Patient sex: M
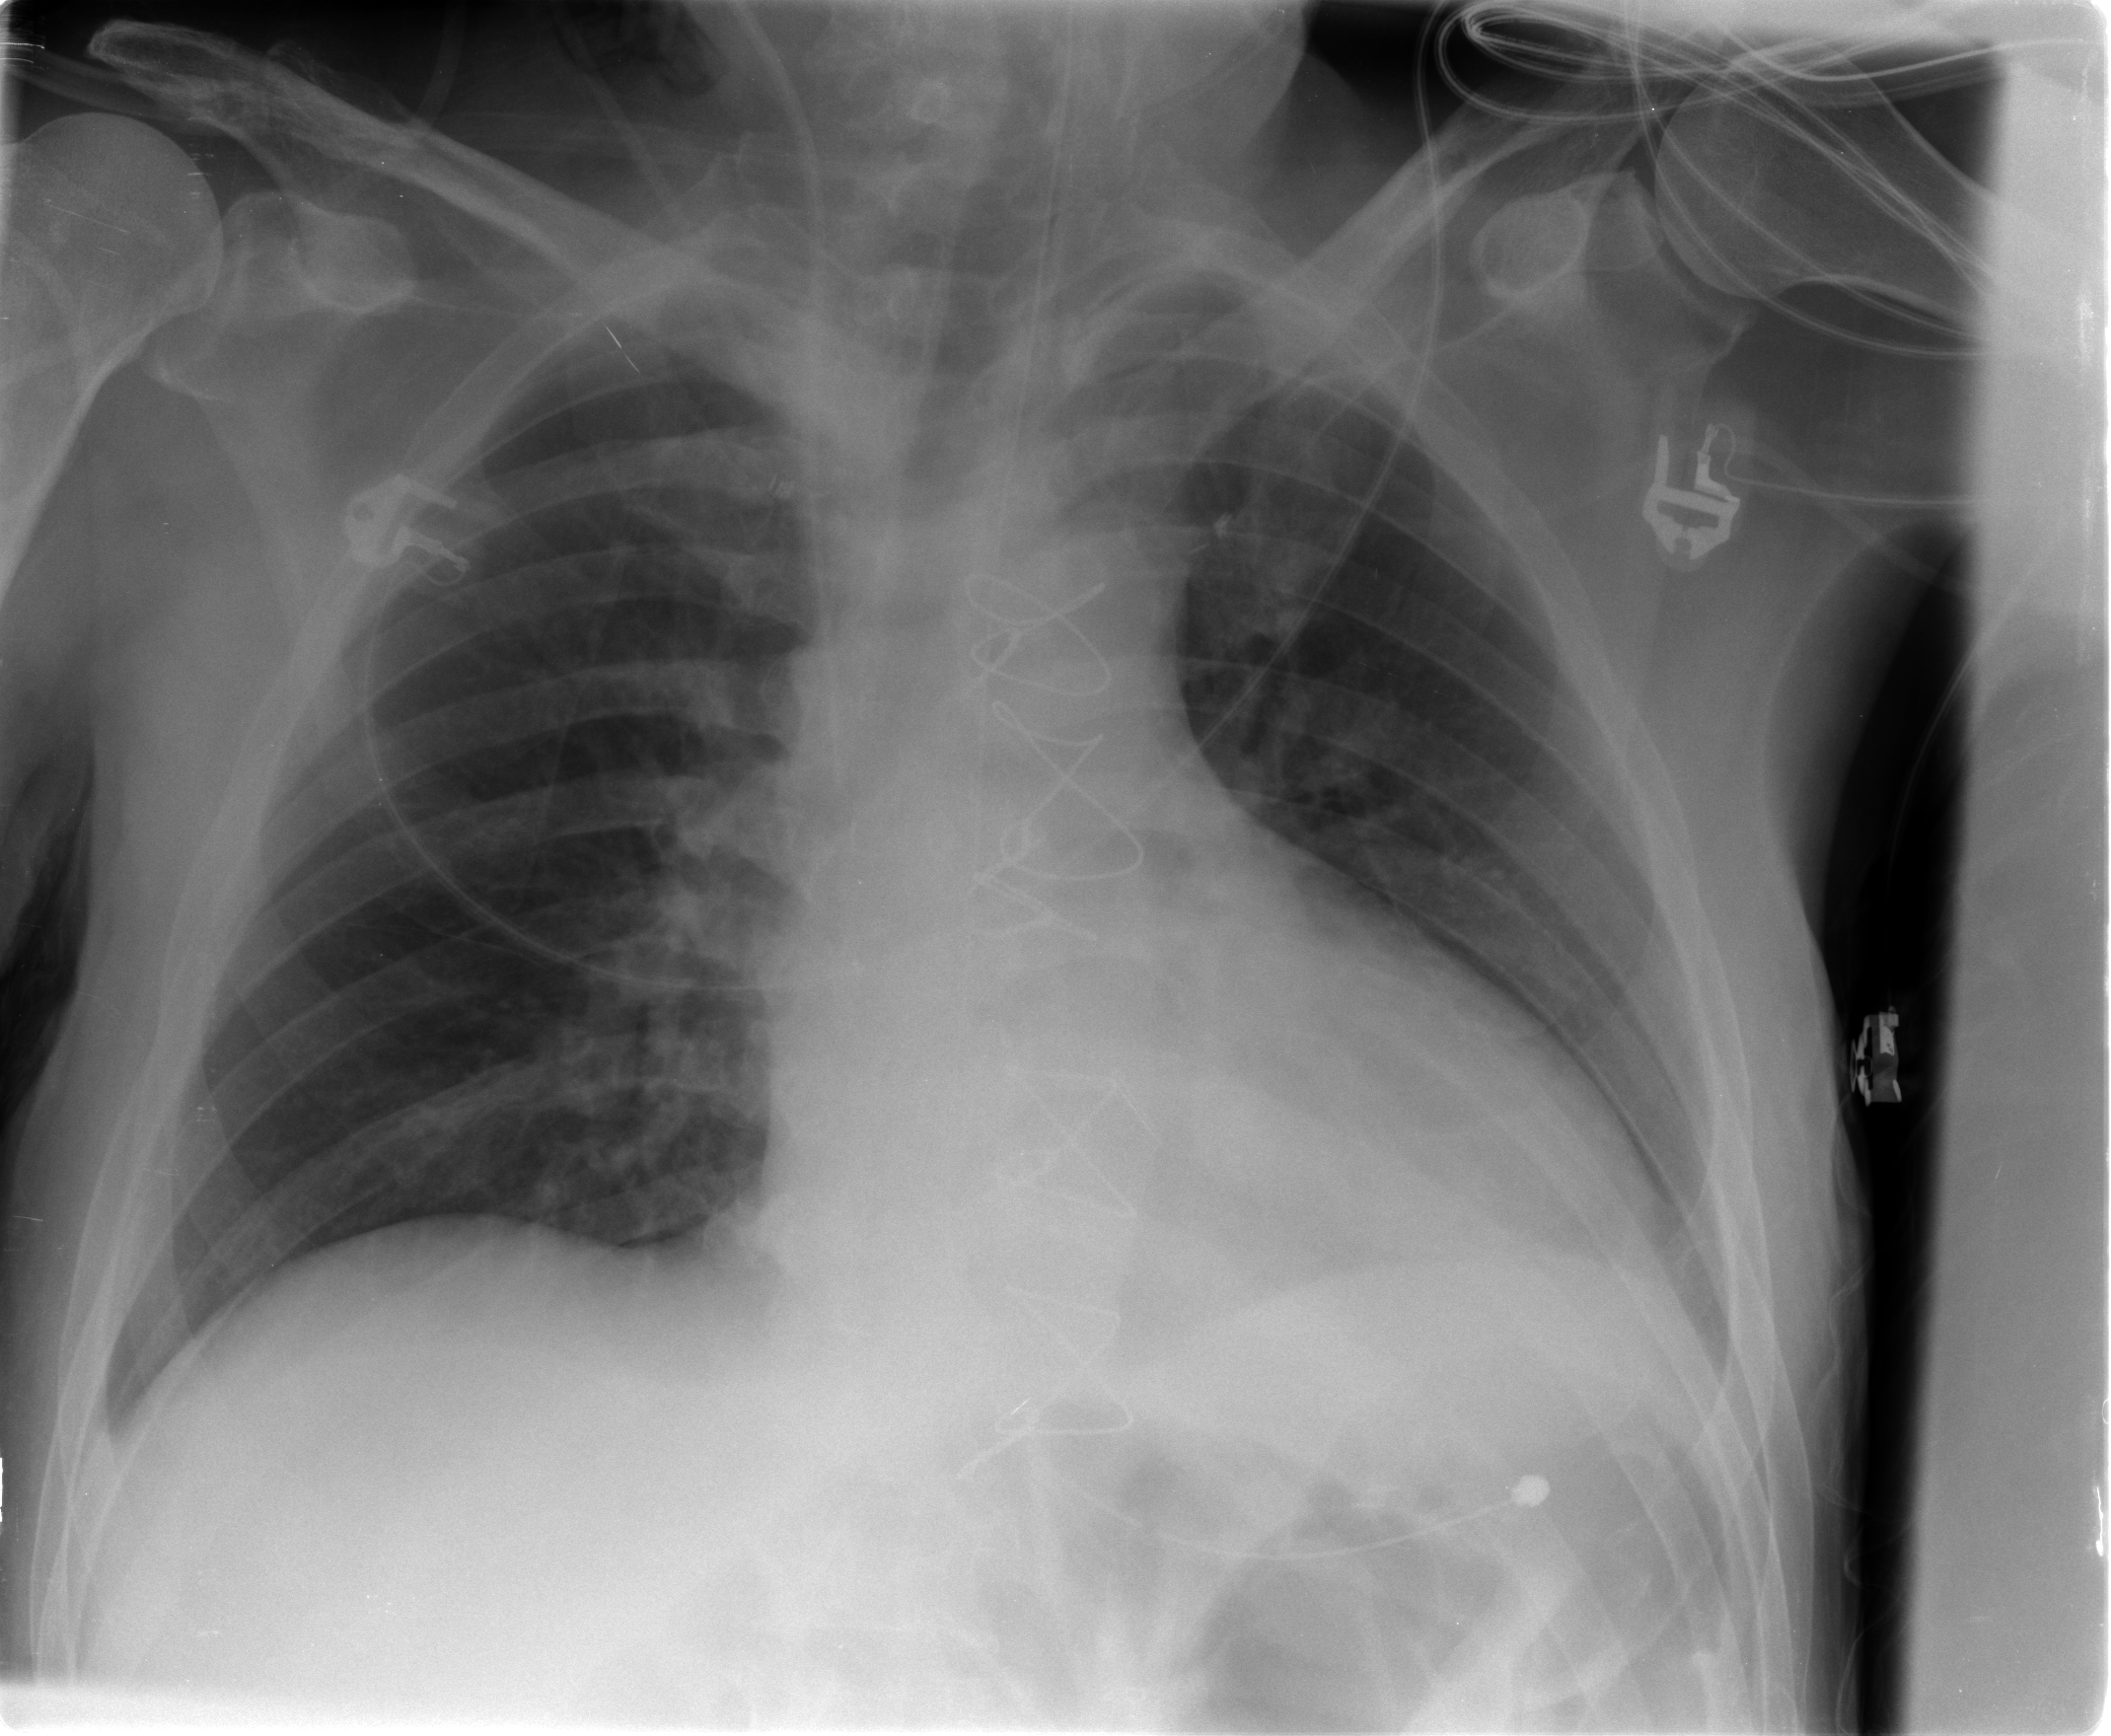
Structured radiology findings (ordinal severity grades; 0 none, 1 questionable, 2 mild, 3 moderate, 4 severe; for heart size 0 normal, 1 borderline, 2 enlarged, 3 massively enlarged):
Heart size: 2
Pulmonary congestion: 0
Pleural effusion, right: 0
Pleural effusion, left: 2
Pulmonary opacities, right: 0
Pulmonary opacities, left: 0
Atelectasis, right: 1
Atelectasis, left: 0